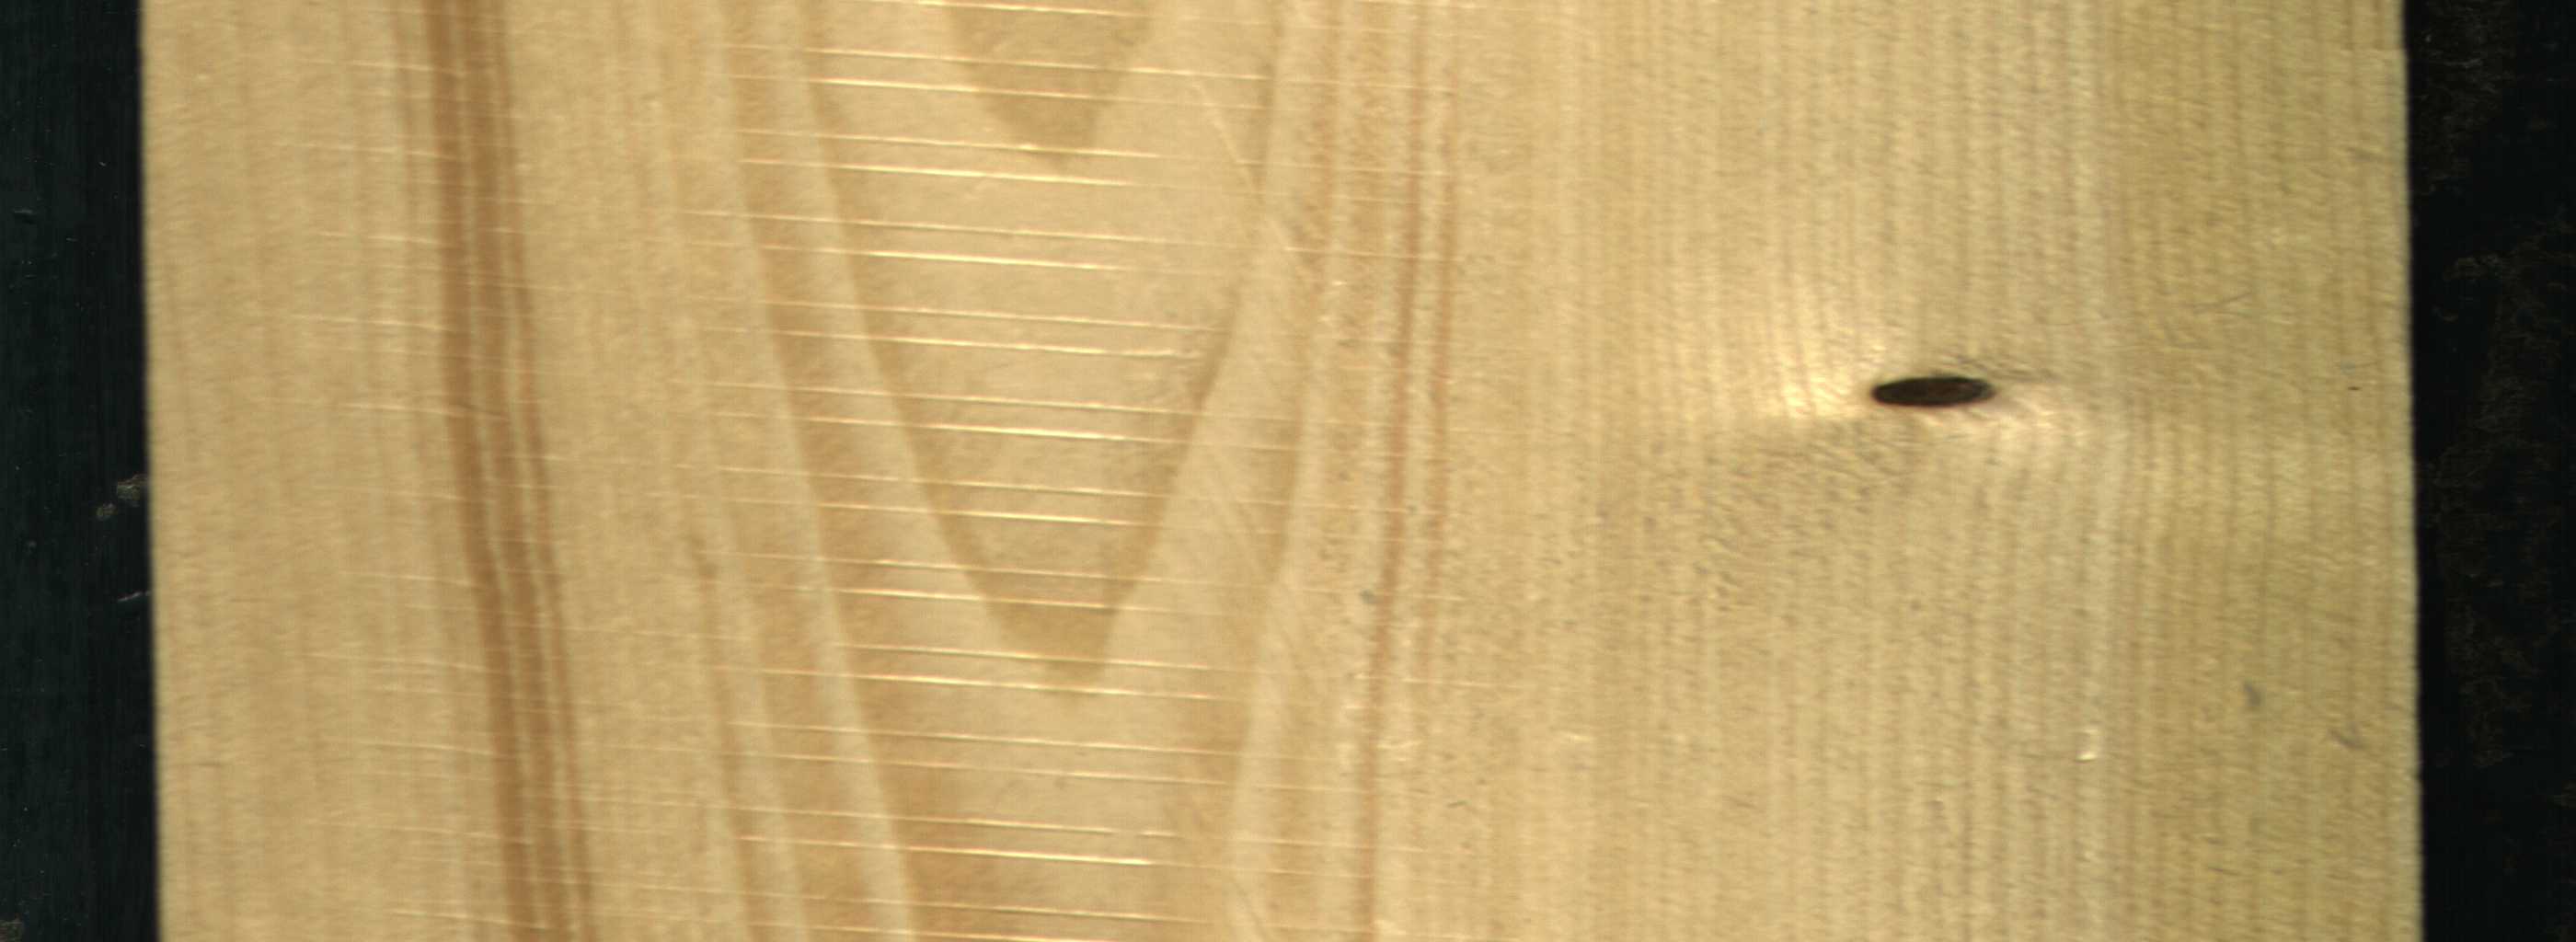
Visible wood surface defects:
Dead_Knot